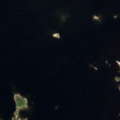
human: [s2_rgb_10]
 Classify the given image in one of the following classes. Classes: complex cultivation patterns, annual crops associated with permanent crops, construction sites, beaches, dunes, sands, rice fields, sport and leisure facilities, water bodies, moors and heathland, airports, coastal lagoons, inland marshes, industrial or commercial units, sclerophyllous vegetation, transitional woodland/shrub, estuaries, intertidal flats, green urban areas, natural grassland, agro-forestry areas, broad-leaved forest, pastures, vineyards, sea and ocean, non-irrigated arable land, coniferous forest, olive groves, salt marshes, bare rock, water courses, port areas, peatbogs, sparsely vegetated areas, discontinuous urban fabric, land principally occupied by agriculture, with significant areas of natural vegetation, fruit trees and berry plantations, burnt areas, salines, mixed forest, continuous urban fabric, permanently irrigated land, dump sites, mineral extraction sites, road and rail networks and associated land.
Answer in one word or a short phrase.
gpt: sea and ocean